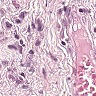
Metastatic tissue present: no